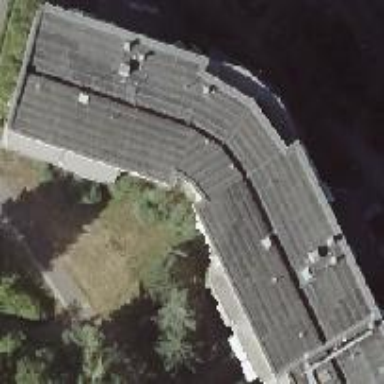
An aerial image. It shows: Building with apartments and flat roof.